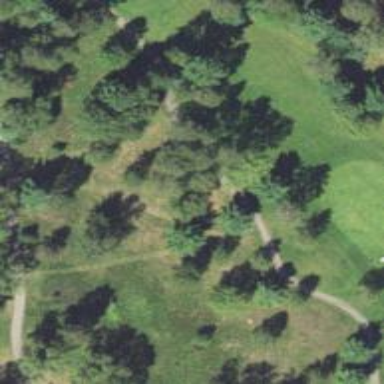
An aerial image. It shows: Path designated for golf carts.